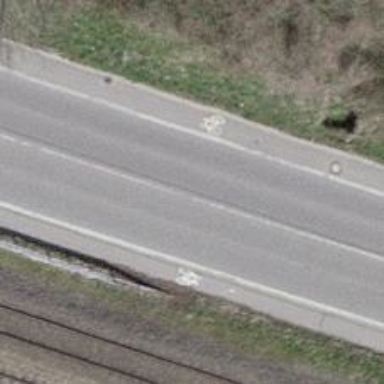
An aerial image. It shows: Secondary road with exclusive lane for cyclists on both sides. The road has asphalt surface.